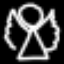
Label: angel